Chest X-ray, AP view. Patient: 34 years old, sex M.
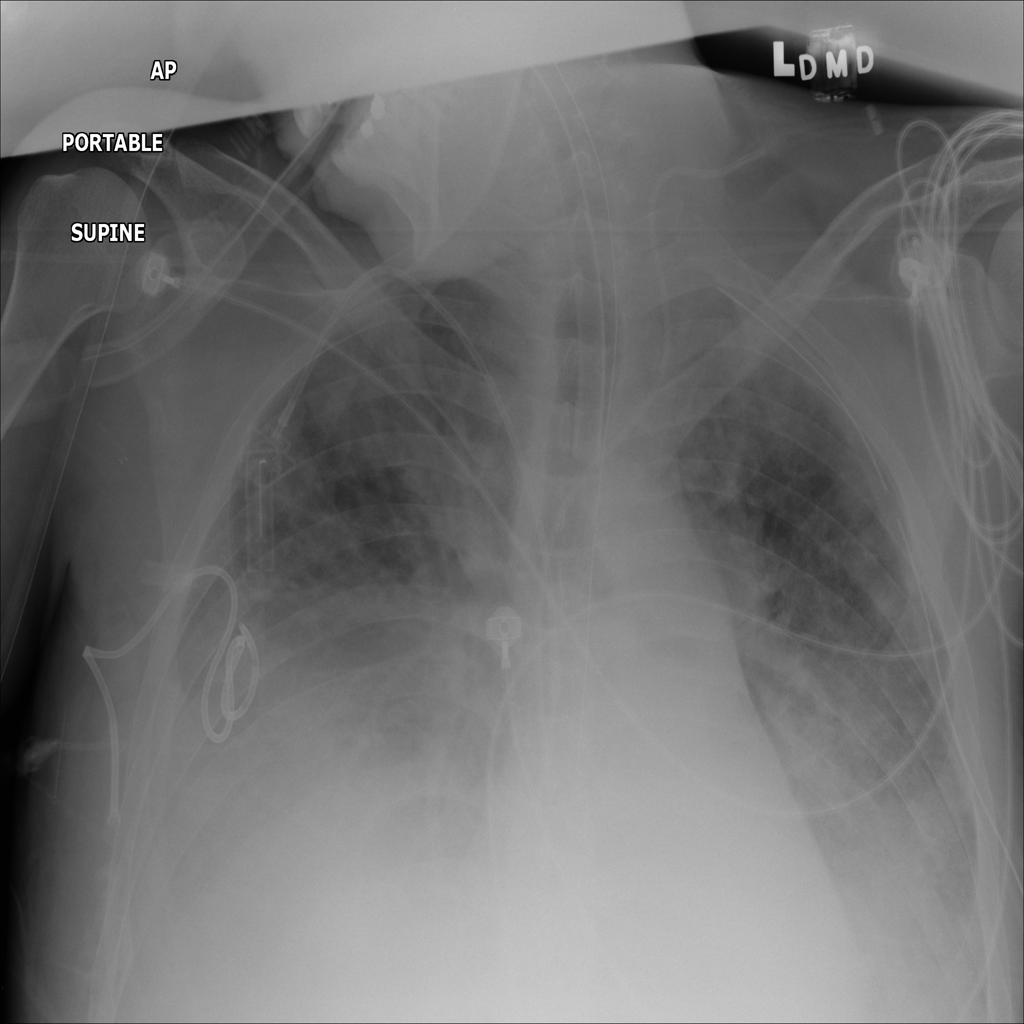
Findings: Effusion